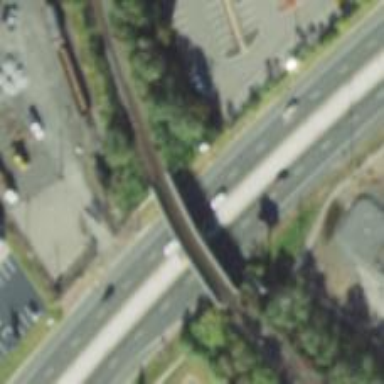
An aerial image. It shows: This image shows trunk highway that functions as expressway.